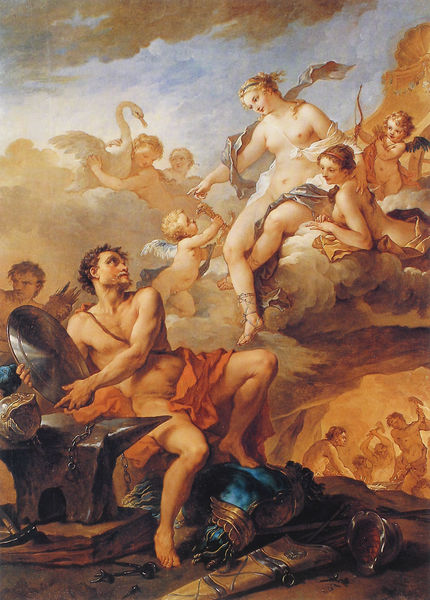
Titel: Venus fordert von Vulkan die Waffen für Enée
Künstler: Charles Joseph Natoire
Institution: Montpellier, Musée Fabre
Schlagwörter: gemälde, himmel, mann, nackt, wolken, busen, frau, rot, tuch, barock, gold, renaissance, engel, putte, schwan, bogen, kette, arbeiter, nägel, schild, antike, idyll, soldat, helm, rüstung, hammer, götter, hölle, sage, krieger, venus, heilige, putten, pfeil, zange, schmied, amboss, leda, ambos, grichen, nacktwe, hephaustos